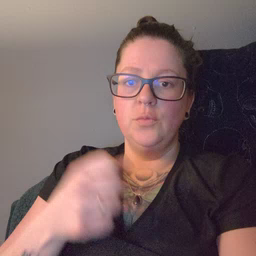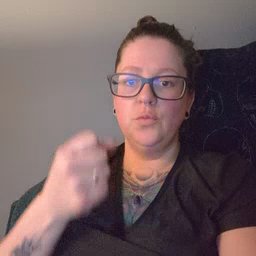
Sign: drawer